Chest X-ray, PA view. Patient: 35 years old, sex M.
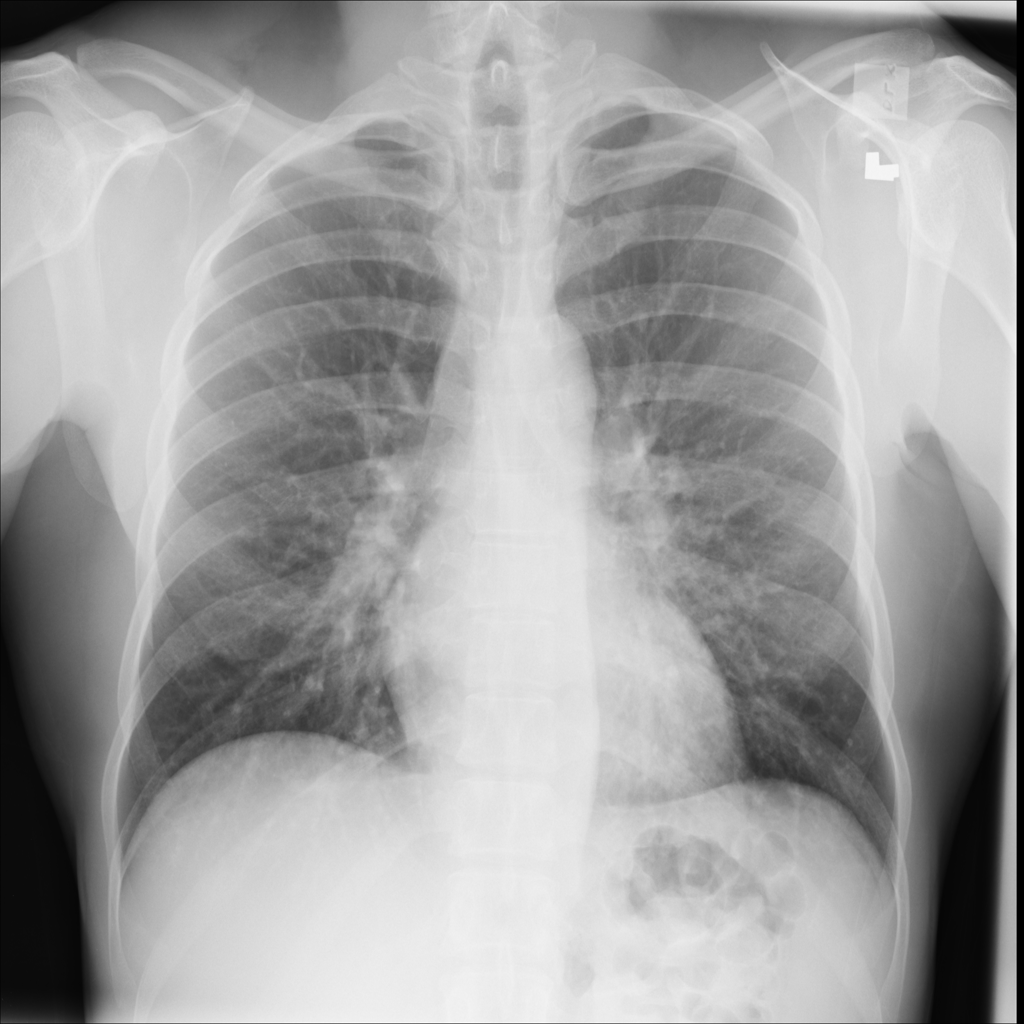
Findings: No Finding